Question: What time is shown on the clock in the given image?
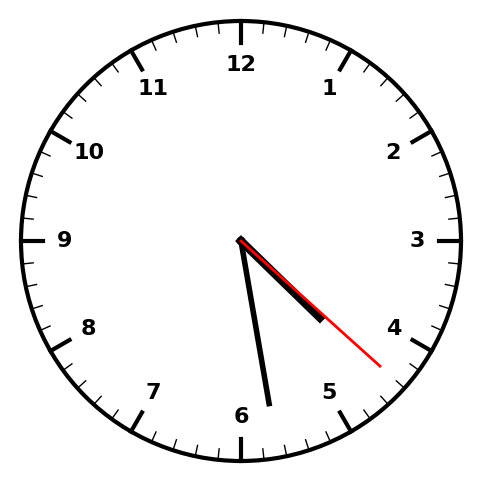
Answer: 04:28:22